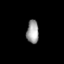
Tissue: lung
Cell type: T cells
Senescence score: 0.1845
Nuclear area (px): 277
Mean DAPI intensity: 156.509